Question: I successfully setup Review Board according to the steps detailed in the following site: <URL>
It is working perfectly except that it doesn't have diff options and I can't see where I can load a patch file. I just can load a regular file.
I also get the following message when I try to load a file:
Here is a screenshot:

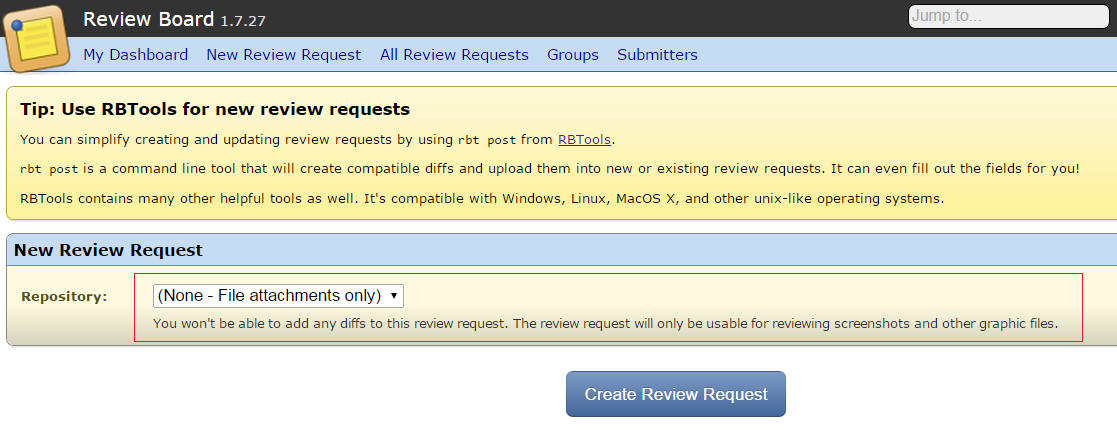
Answer: I found an answer to my own question. It turned out that I must login as admin and navigate to the admin section and then add a cvs or svn repository then in this case I can load diffs and download them.